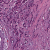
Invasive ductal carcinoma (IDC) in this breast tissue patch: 1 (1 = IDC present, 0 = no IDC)